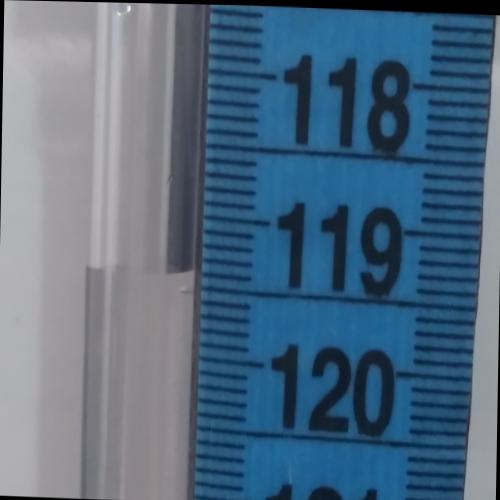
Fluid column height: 119.4 cm